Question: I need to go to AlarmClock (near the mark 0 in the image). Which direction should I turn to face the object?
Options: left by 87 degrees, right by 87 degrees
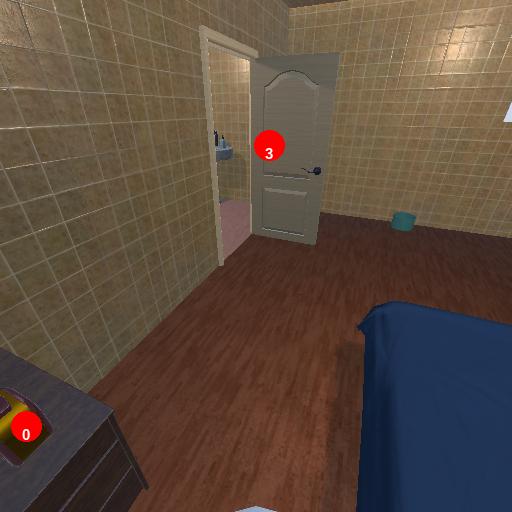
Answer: left by 87 degrees